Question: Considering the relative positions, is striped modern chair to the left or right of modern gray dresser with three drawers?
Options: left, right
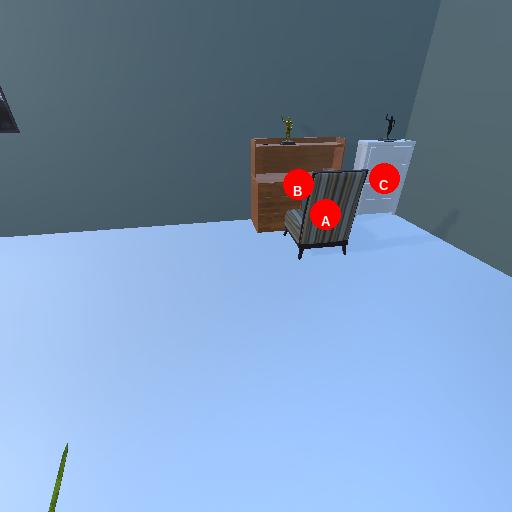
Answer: left